Question: I am fairly new to Ajax. I am using Ajax to fill dropdown after selecting a value from different dropdown in HTML. The problem is that, I am getting my required output plus HTML format.
The javascript code is -
'''
function showHint(str)
{
// alert("Ajax - " + str);
var xmlhttp;
if (str.length==0)
{
document.getElementById("txtHint").innerHTML="";
return;
}
if (window.XMLHttpRequest)
{// code for IE7+, Firefox, Chrome, Opera, Safari
xmlhttp=new XMLHttpRequest();
}
else
{// code for IE6, IE5
xmlhttp=new ActiveXObject("Microsoft.XMLHTTP");
}
xmlhttp.open("GET","AjaxCall.jsp?q="+str,true);
xmlhttp.send();
xmlhttp.onreadystatechange=function()
{
if (xmlhttp.readyState==4 && xmlhttp.status==200)
{
alert("xmlhttp.responseText - " + xmlhttp.responseText );
}
}
}
'''
Here in xmlhttp.responseText (alert), I am getting the output -

I need the output only -
D1&&&D2&&&D3&&&D4
I do not want this extra HTML code.
My AjaxCall.jsp is -
'''
<%@ page language="java" contentType="text/html; charset=ISO-8859-1"
pageEncoding="ISO-8859-1"%>
<%@ page import="com.Search.Struts2.AccessCheckComponent"%>
<%@ page import="java.util.*"%>
<!DOCTYPE html PUBLIC "-//W3C//DTD HTML 4.01 Transitional//EN" "http://www.w3.org/TR/html4/loose.dtd">
<html>
<head>
<%
response.setHeader("Cache-Control", "no-cache, no-store, must-revalidate"); // HTTP 1.1.
response.setHeader("Pragma", "no-cache"); // HTTP 1.0.
response.setDateHeader("Expires", 0); // Proxies.
response.setHeader("Cache-Control", "no-cache, no-store, must-revalidate");
response.setContentType("text/plain");
%>
<meta http-equiv="Content-Type" content="text/html; charset=ISO-8859-1">
<title>Insert title here</title>
</head>
<body>
<%
System.out.println("-------------------jsp -------------- " );
String cpmt = request.getParameter("q");
System.out.println("cpmt -!!Ajax - jsp !! " + cpmt);
String deckStr = AccessCheckComponent.CheckCompartmentDeckRelationship(cpmt);
System.out.println("deckList -!!Ajax - jsp !! " + deckStr);
response.getWriter().write(deckStr.toString());
%>
</body>
</html>
'''
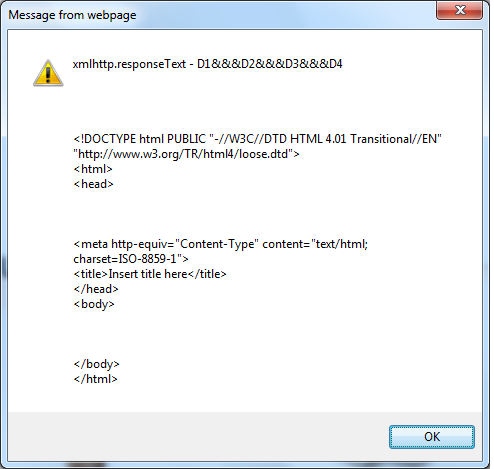
Answer: You get the HTML since you're JSP sends it back in the response. To fix that, you need to set the 'contentType' of the page to 'text/plain' and remove all the HTML elements from the JSP (i.e. '<!DOCTYPE...>', '<html>' and everything. Just write 'D1&&&D2&&&D3&&&D4' to the output.
A cleaner solution would be to write a simple 'Servlet'. That way, you can avoid all the JSP overhead.